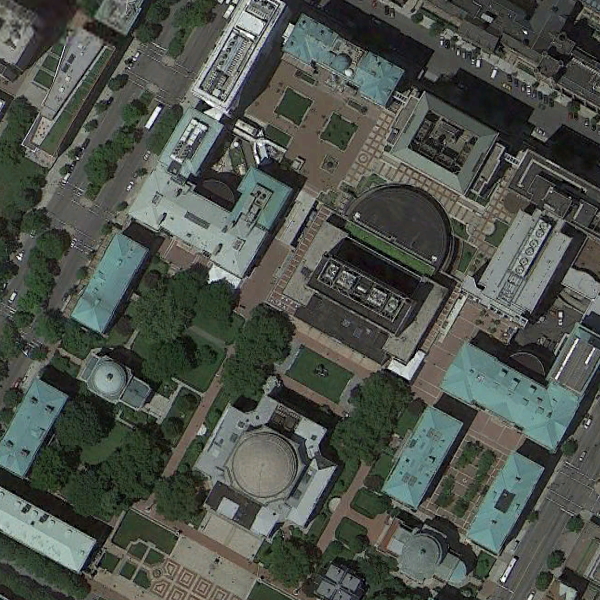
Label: School